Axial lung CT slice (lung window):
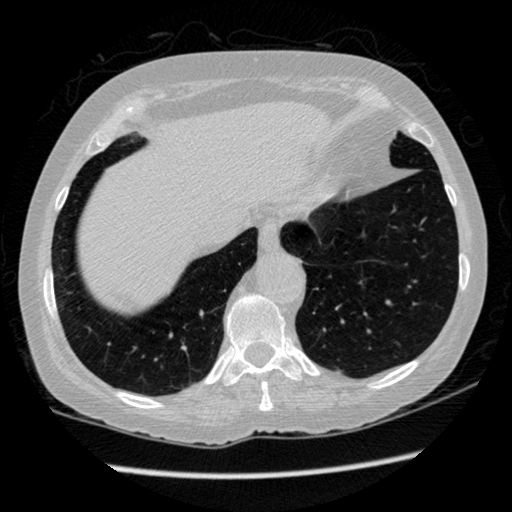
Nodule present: no